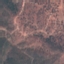
Land use / land cover class: HerbaceousVegetation